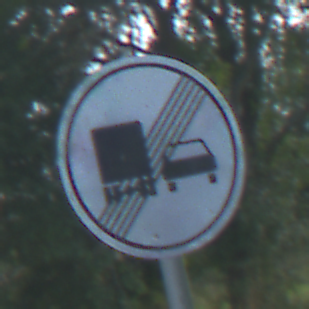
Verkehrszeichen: EndeUeberholverbotKraftfahrzeuge
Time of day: MorningAfternoon
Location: Outdoor (Nature)
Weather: PartlyCloudy
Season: NotSpecified
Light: Natural